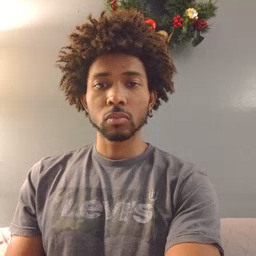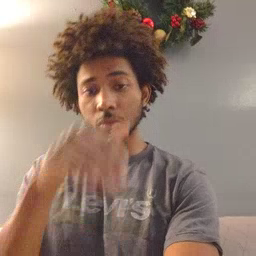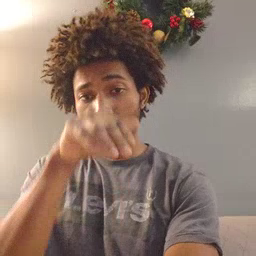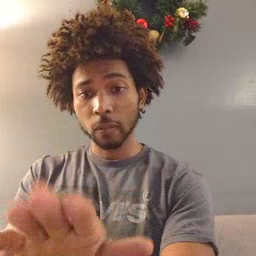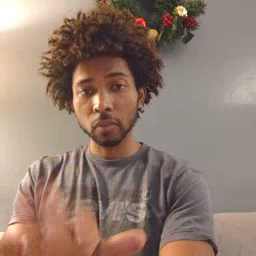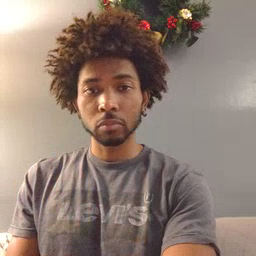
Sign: elephant